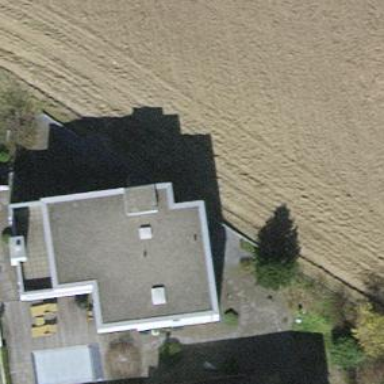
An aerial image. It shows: Flat-roofed building.